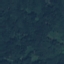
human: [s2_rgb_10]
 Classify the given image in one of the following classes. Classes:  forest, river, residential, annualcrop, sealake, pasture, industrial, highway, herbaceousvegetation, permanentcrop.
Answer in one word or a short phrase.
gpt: Forest